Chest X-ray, AP view. Patient: 32 years old, sex F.
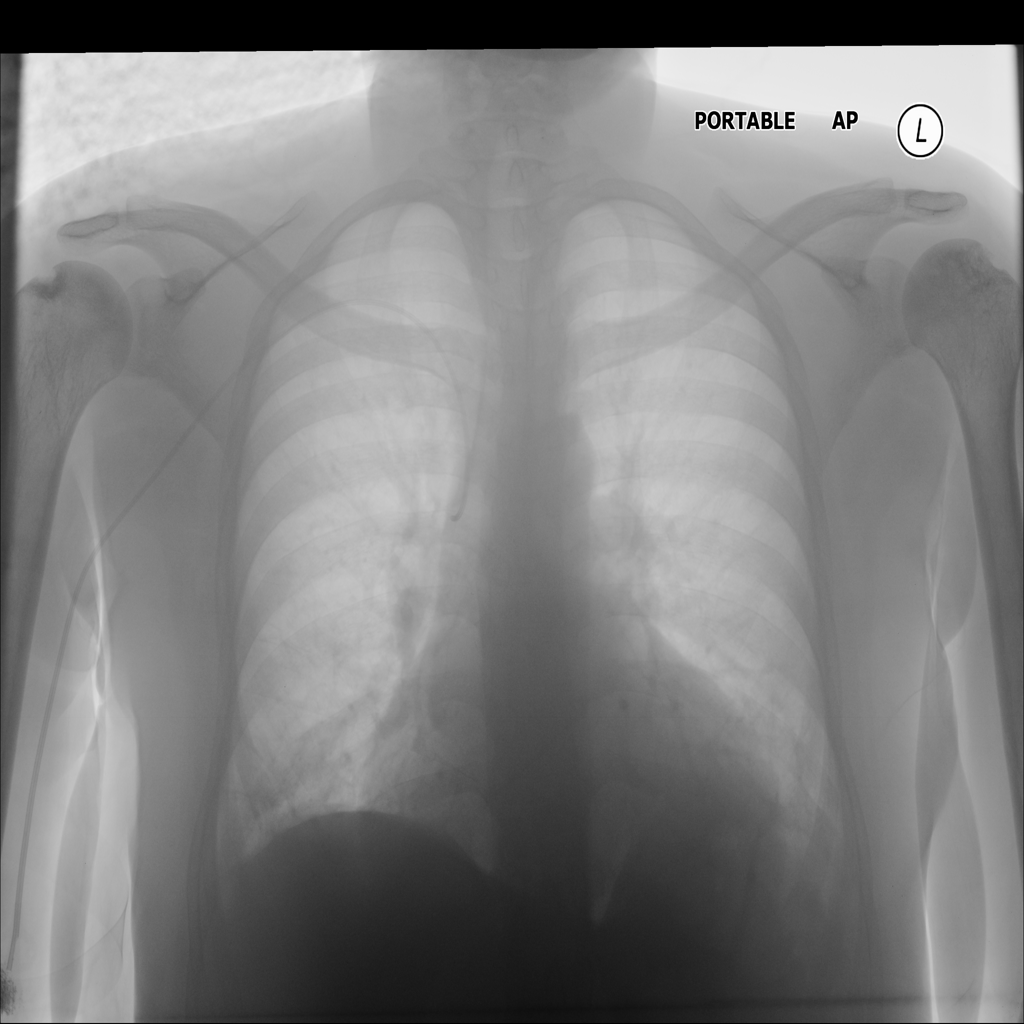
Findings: Atelectasis, Cardiomegaly, Effusion, Mass